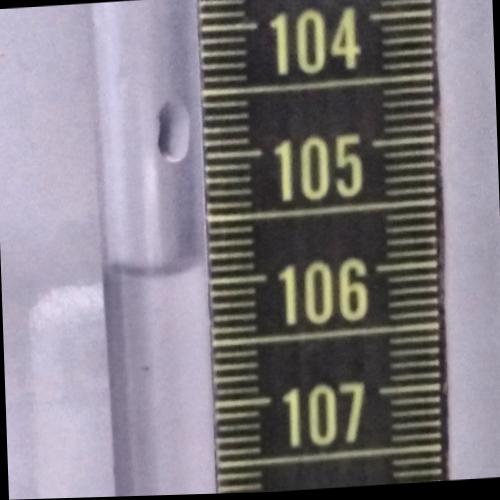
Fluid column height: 105.9 cm